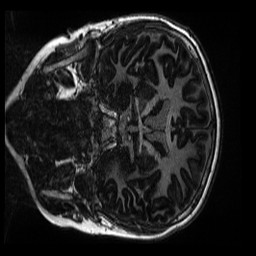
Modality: MP2RAGE
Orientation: coronal
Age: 9
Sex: male
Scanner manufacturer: siemens
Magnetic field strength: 3 T
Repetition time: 4 s
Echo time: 0.00303 s